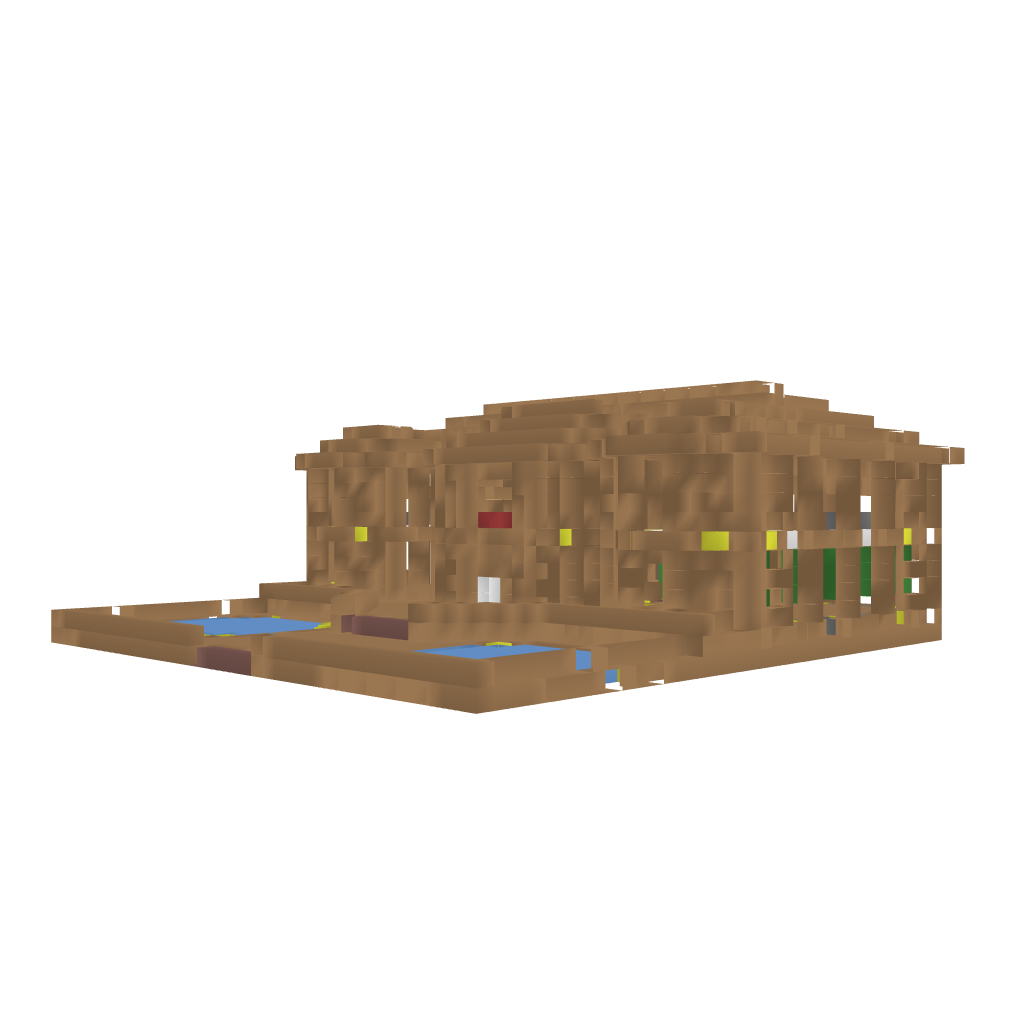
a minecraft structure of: Spa Mansion bad low quality